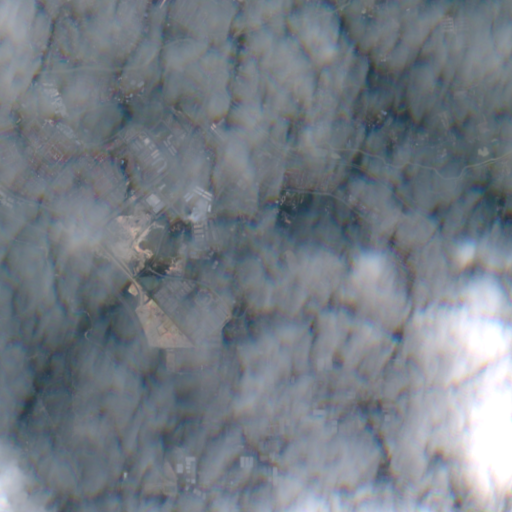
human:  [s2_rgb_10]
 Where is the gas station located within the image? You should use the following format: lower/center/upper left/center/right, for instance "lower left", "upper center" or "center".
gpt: The gas station is located in the upper center of the image.
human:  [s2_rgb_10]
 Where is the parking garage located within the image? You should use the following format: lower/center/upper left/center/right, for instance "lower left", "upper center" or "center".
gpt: The parking garage is located in the center of the image.
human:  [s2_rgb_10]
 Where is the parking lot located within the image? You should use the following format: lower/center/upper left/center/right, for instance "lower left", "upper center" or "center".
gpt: The parking lot is located in the left of the image.
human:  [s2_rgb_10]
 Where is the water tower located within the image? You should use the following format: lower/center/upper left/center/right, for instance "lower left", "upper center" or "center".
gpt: The water tower is located in the upper left of the image.
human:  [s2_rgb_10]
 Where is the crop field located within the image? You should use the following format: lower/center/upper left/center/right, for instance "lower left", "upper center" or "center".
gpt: There is no crop field in the image.